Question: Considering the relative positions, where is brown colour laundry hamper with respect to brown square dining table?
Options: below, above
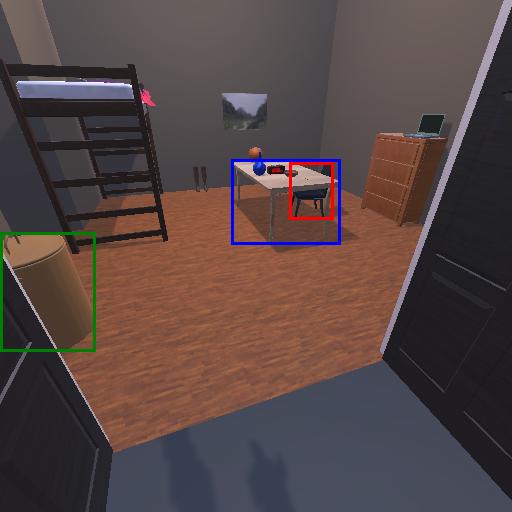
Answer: below